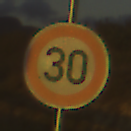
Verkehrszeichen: Geschwindigkeit30
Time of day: SunriseSunset
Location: Outdoor (RoadRail)
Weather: PartlyCloudy
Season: NotSpecified
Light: Natural